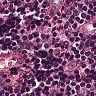
Metastatic tissue present: no